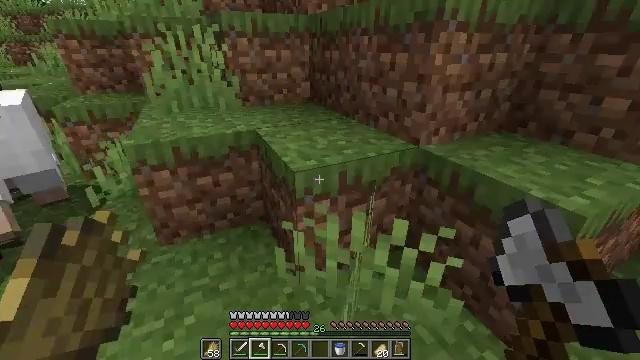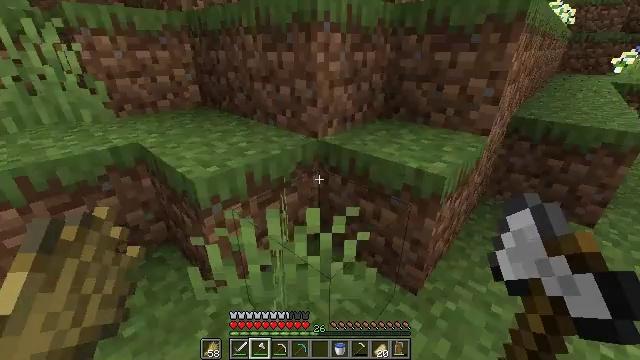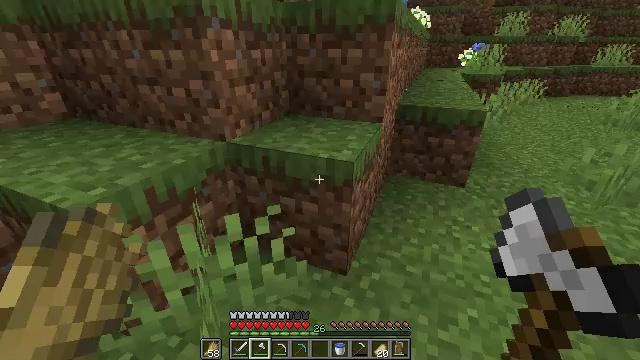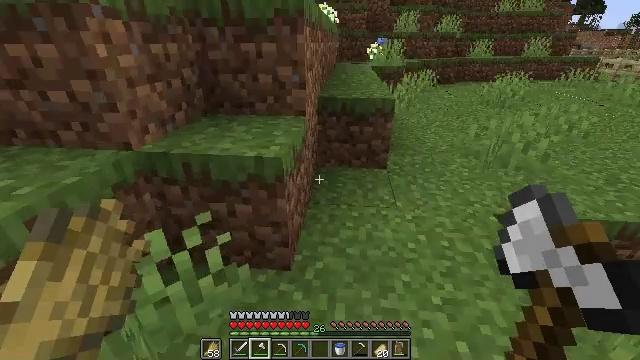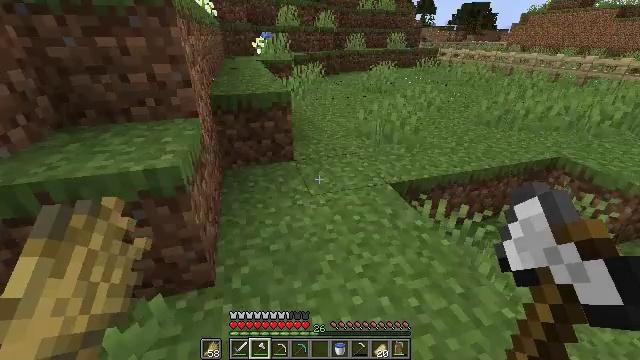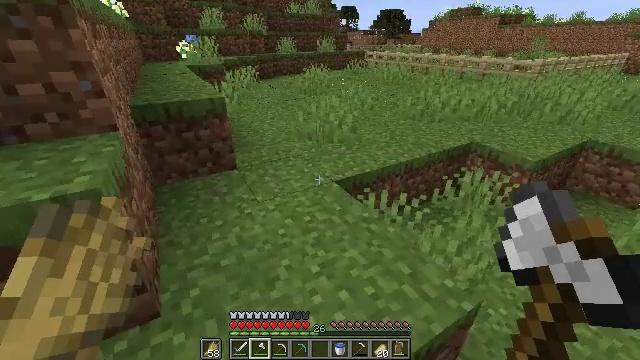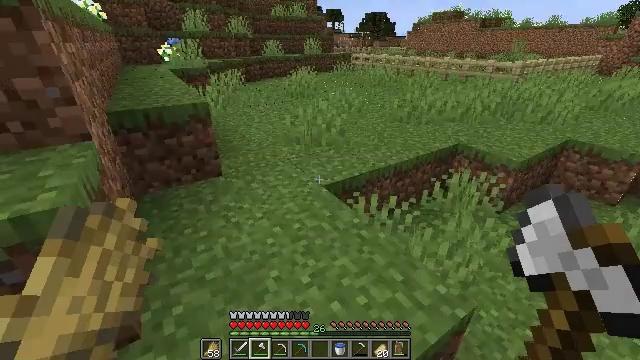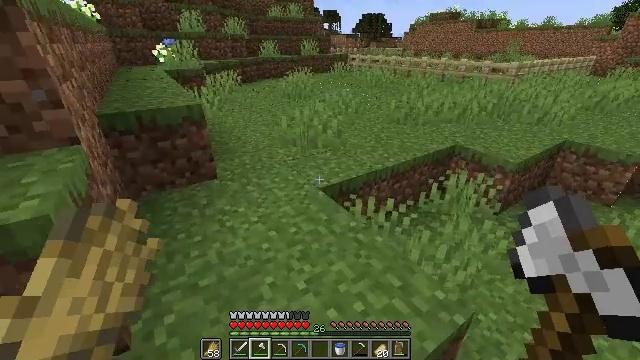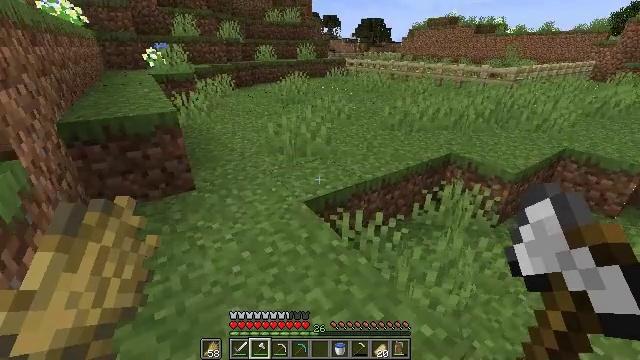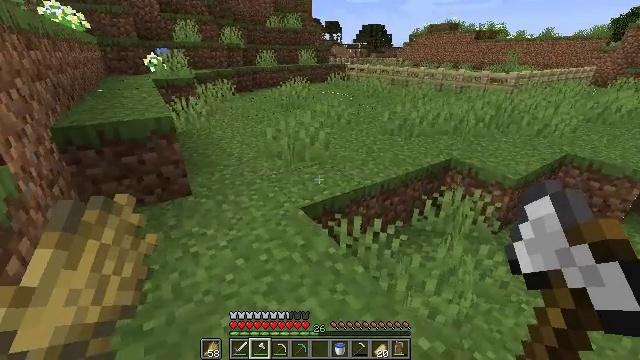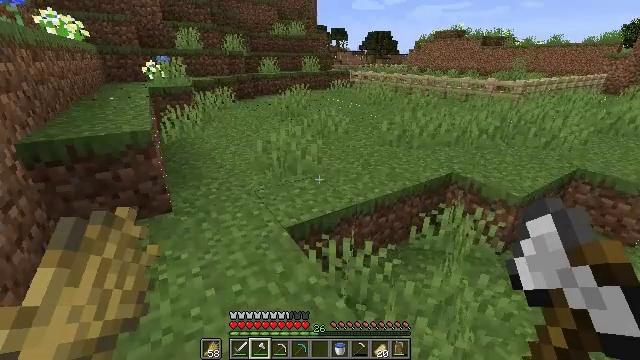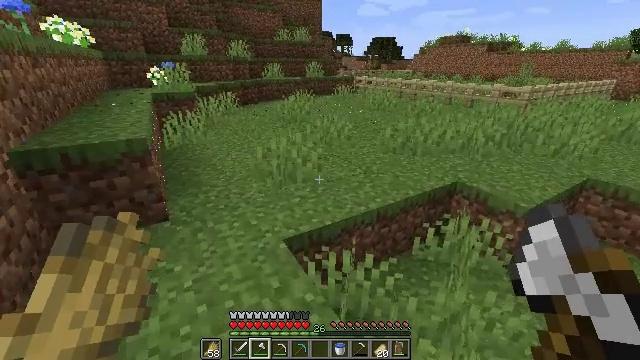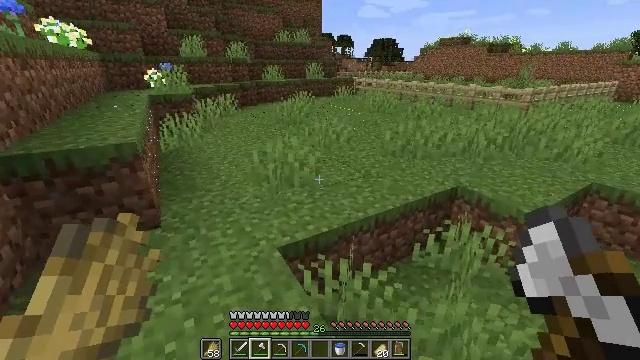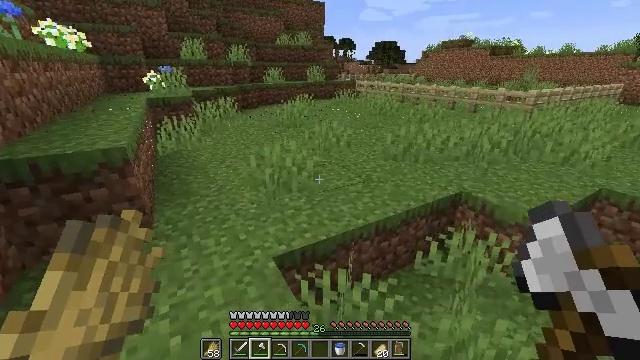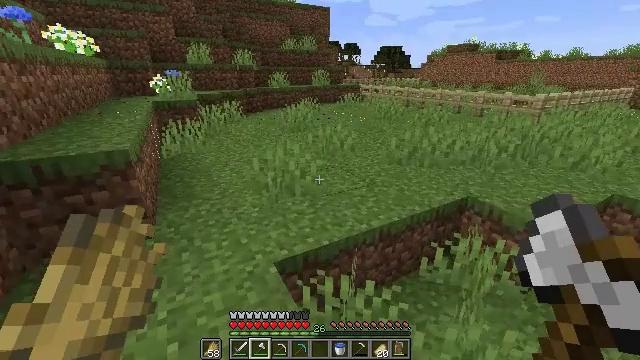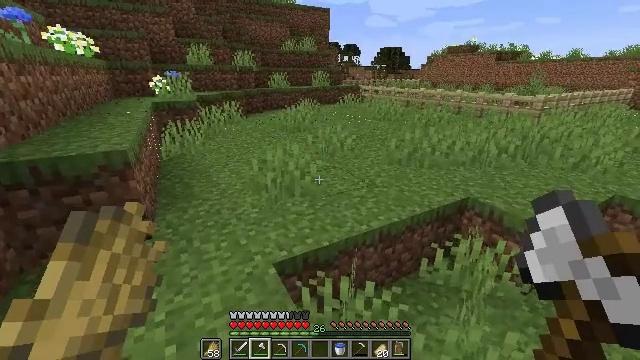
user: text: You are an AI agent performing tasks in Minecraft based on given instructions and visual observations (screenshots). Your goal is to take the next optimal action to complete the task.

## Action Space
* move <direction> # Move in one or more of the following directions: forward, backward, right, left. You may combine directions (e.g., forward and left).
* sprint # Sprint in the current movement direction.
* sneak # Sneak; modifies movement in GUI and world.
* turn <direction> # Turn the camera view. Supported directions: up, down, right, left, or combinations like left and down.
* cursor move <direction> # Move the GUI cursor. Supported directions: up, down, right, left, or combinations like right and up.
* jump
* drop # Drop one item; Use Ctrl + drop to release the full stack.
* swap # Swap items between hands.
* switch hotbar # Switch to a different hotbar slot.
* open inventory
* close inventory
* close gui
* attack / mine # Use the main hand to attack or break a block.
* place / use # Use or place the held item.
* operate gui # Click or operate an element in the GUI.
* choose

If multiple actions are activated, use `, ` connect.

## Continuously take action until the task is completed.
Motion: motion action
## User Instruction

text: Left click to destroy the birch fence.
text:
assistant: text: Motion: turn right
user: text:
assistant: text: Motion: turn right
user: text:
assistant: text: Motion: turn right
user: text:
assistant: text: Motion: turn right and down
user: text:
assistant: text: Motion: turn right
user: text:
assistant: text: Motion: move forward, turn right
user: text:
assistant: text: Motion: move forward and move right
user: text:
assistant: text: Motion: move forward and move right
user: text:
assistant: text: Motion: move forward and move right, turn up
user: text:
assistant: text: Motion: move forward and move right, turn left and up
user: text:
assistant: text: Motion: move forward, turn left and up
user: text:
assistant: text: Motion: no_op
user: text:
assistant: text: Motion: no_op
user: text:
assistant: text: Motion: turn left
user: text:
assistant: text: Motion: no_op
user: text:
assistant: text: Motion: no_op
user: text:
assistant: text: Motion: move forward
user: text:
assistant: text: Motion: move forward and move left
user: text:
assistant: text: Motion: move forward and move left
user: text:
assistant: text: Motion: move forward and move left
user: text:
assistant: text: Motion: move forward and move left
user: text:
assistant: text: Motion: move forward and move left
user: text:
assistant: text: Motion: move forward
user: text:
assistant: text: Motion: no_op
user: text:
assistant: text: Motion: no_op
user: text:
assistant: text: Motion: no_op
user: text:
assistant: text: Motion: move forward
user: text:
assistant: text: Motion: move forward
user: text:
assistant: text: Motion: move forward
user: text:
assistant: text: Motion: move forward